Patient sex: F
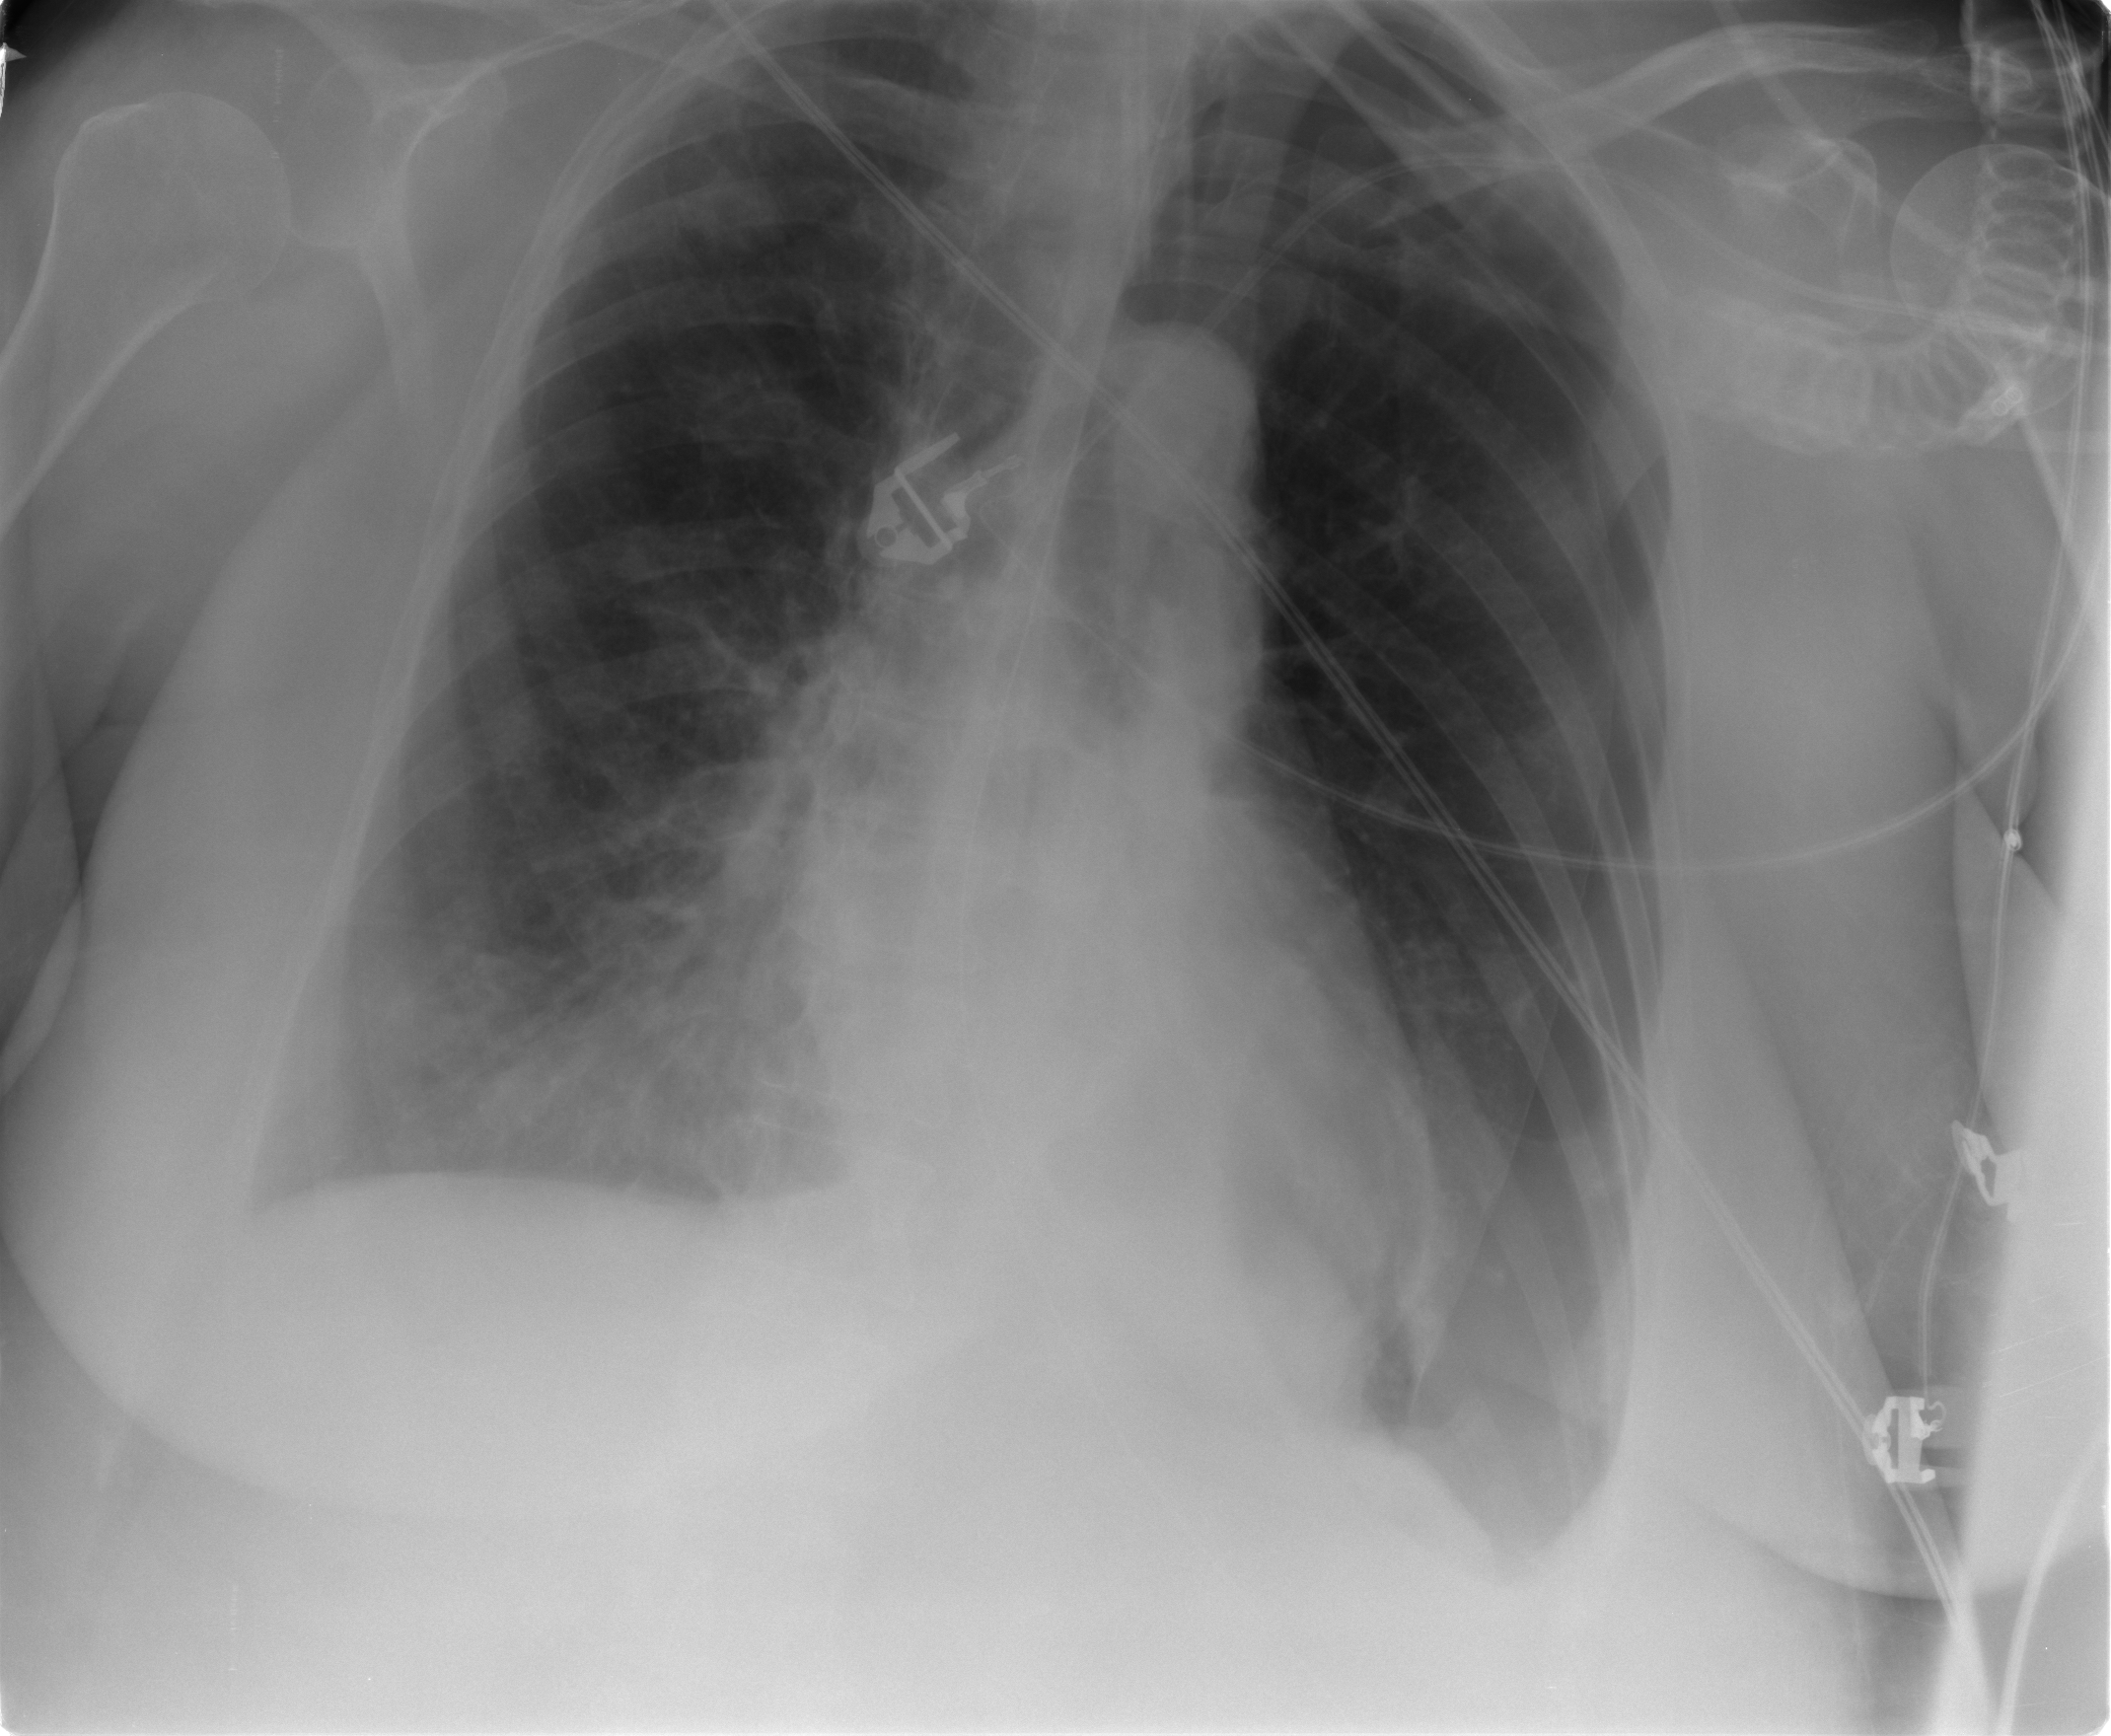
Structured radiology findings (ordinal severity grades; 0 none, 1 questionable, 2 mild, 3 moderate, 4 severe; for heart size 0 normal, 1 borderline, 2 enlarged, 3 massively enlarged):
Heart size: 0
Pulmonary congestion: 1
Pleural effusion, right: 0
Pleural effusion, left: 0
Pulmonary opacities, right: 2
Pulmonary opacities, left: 0
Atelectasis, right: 2
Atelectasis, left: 2